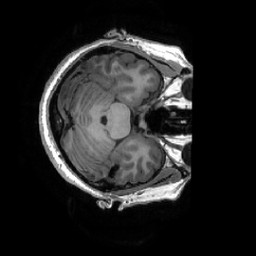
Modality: T1w
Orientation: axial
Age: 30
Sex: female
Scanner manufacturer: ge
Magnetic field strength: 3 T
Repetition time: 0.0073 s
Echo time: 0.003 s